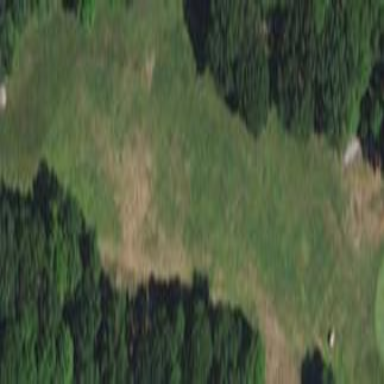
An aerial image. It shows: Grassy area designated as golf fairway.